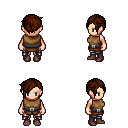
a pixel art fantasy rpg character, female body template, human, light skin, leather chest armor, metal pants, brown pixie cut hairstyle, maroon shoes, four views (front, back, left, right), 2x2 character sprite sheet, small pixel art, hard edges, no anti-aliasing